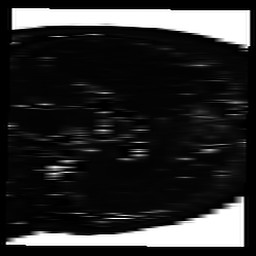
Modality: T2map
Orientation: sagittal
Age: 38
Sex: male
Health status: ill